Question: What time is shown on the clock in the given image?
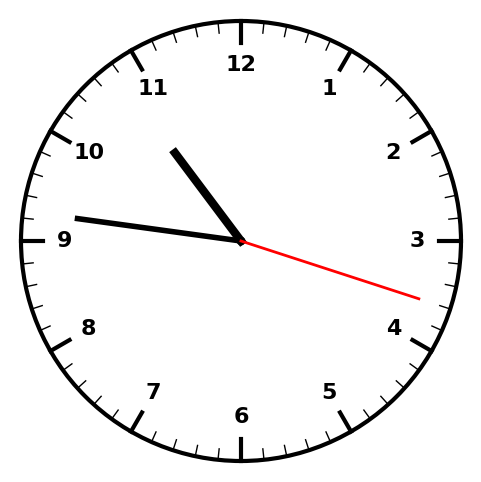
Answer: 10:46:18